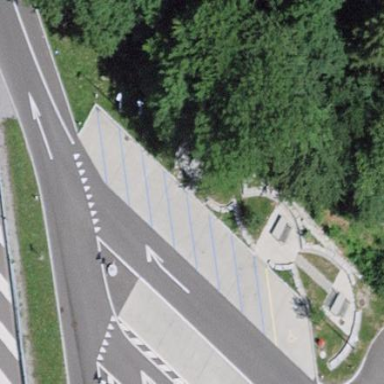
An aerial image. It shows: Street-side parking area with diagonal orientation.